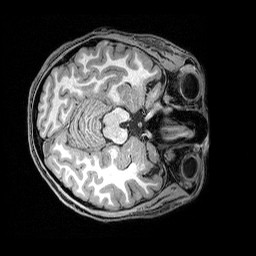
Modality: T1w
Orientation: axial
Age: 22
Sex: female
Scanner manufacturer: siemens
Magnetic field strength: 3 T
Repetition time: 2.5 s
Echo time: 0.00369 s